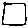
Label: square